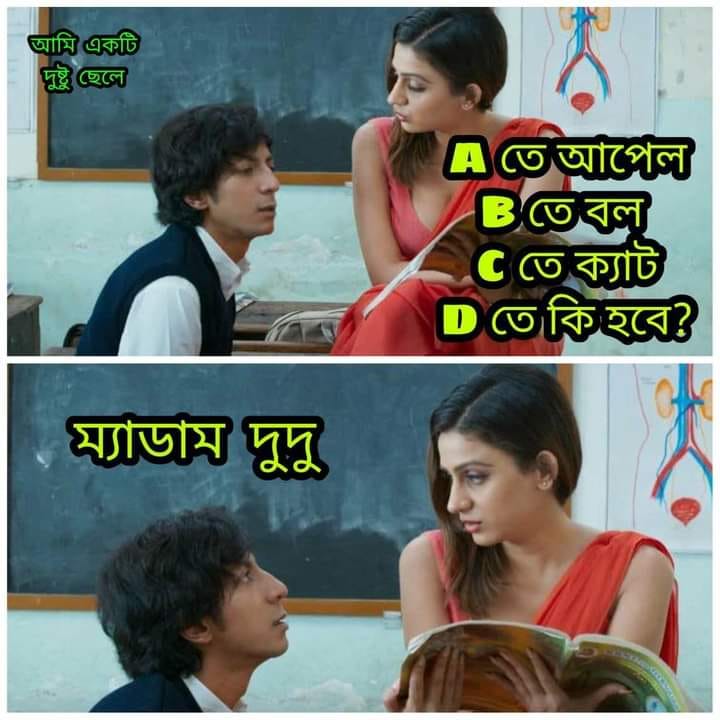
Caption: A তে আপেল  B তে বল  C তে ক্যাট  D তে কি হবে ?    ম্যাডাম দুদু
Label: non-hate